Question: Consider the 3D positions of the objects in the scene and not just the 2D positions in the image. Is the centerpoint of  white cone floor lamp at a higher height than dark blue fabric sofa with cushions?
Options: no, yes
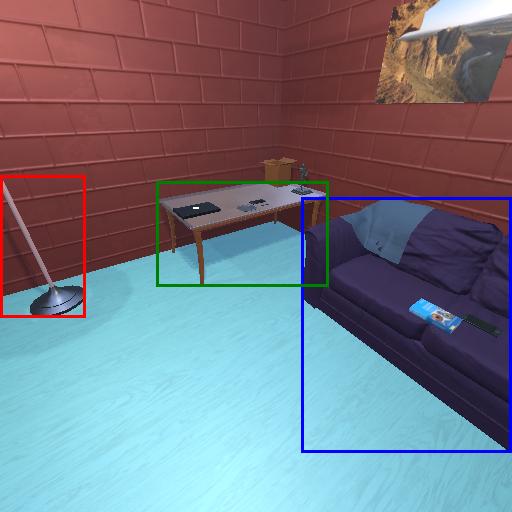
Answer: no